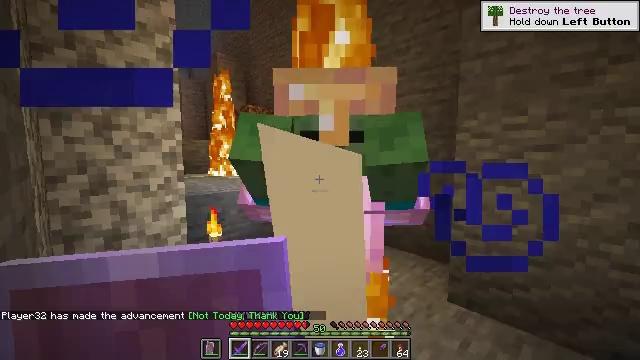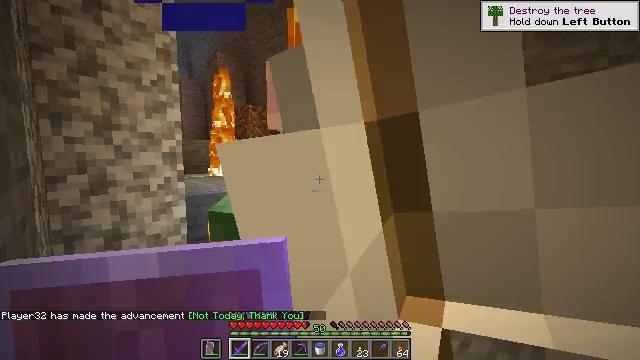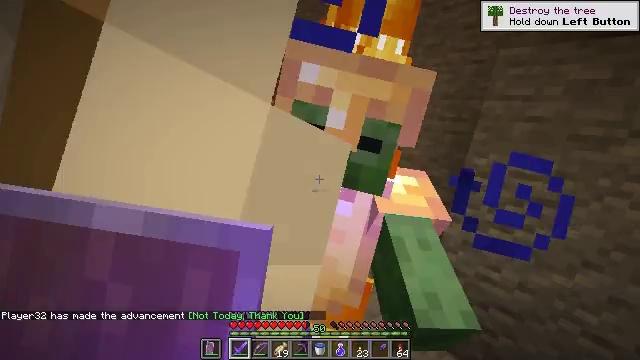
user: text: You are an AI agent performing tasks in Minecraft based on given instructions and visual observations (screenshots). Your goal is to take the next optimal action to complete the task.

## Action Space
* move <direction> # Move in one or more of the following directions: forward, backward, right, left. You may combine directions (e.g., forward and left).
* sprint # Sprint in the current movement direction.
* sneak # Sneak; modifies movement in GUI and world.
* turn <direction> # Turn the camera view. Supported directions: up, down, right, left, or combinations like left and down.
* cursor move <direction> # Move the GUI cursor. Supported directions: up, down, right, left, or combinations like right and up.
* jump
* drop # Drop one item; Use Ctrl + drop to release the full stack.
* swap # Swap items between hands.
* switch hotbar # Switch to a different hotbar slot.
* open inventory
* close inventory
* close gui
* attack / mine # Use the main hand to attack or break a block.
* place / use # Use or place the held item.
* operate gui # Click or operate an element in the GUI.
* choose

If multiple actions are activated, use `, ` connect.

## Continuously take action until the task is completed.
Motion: motion action
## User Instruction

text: Kill mobs.
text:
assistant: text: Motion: no_op
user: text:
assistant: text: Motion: no_op
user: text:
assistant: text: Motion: no_op